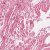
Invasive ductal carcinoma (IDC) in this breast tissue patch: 0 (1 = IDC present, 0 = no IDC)